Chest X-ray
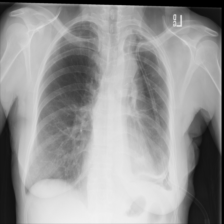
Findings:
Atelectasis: negative
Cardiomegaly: negative
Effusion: negative
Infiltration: negative
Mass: negative
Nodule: negative
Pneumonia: negative
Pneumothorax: positive
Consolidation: negative
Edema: negative
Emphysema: negative
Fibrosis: negative
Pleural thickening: negative
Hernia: negative